Field crop: tomato
Growth stage: 2
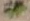
Species: solanum